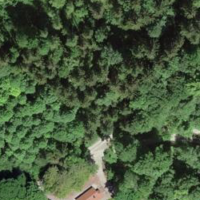
EUNIS habitat code: 44
Species observed at this site:
Fagus sylvatica